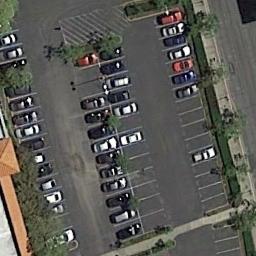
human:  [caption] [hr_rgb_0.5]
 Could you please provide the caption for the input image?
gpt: More than a half of the cars in the parking lot are black .

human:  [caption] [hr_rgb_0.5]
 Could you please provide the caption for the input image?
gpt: The parking lot has some parked cars of different colors .

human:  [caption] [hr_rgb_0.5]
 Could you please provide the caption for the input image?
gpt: There are many different colors and styles of cars in the parking lot .

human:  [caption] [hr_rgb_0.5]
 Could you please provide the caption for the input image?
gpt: There are some cars on the parking lot .

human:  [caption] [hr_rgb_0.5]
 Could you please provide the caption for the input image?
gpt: There are some cars and green bushes on the parking lot .